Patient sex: M
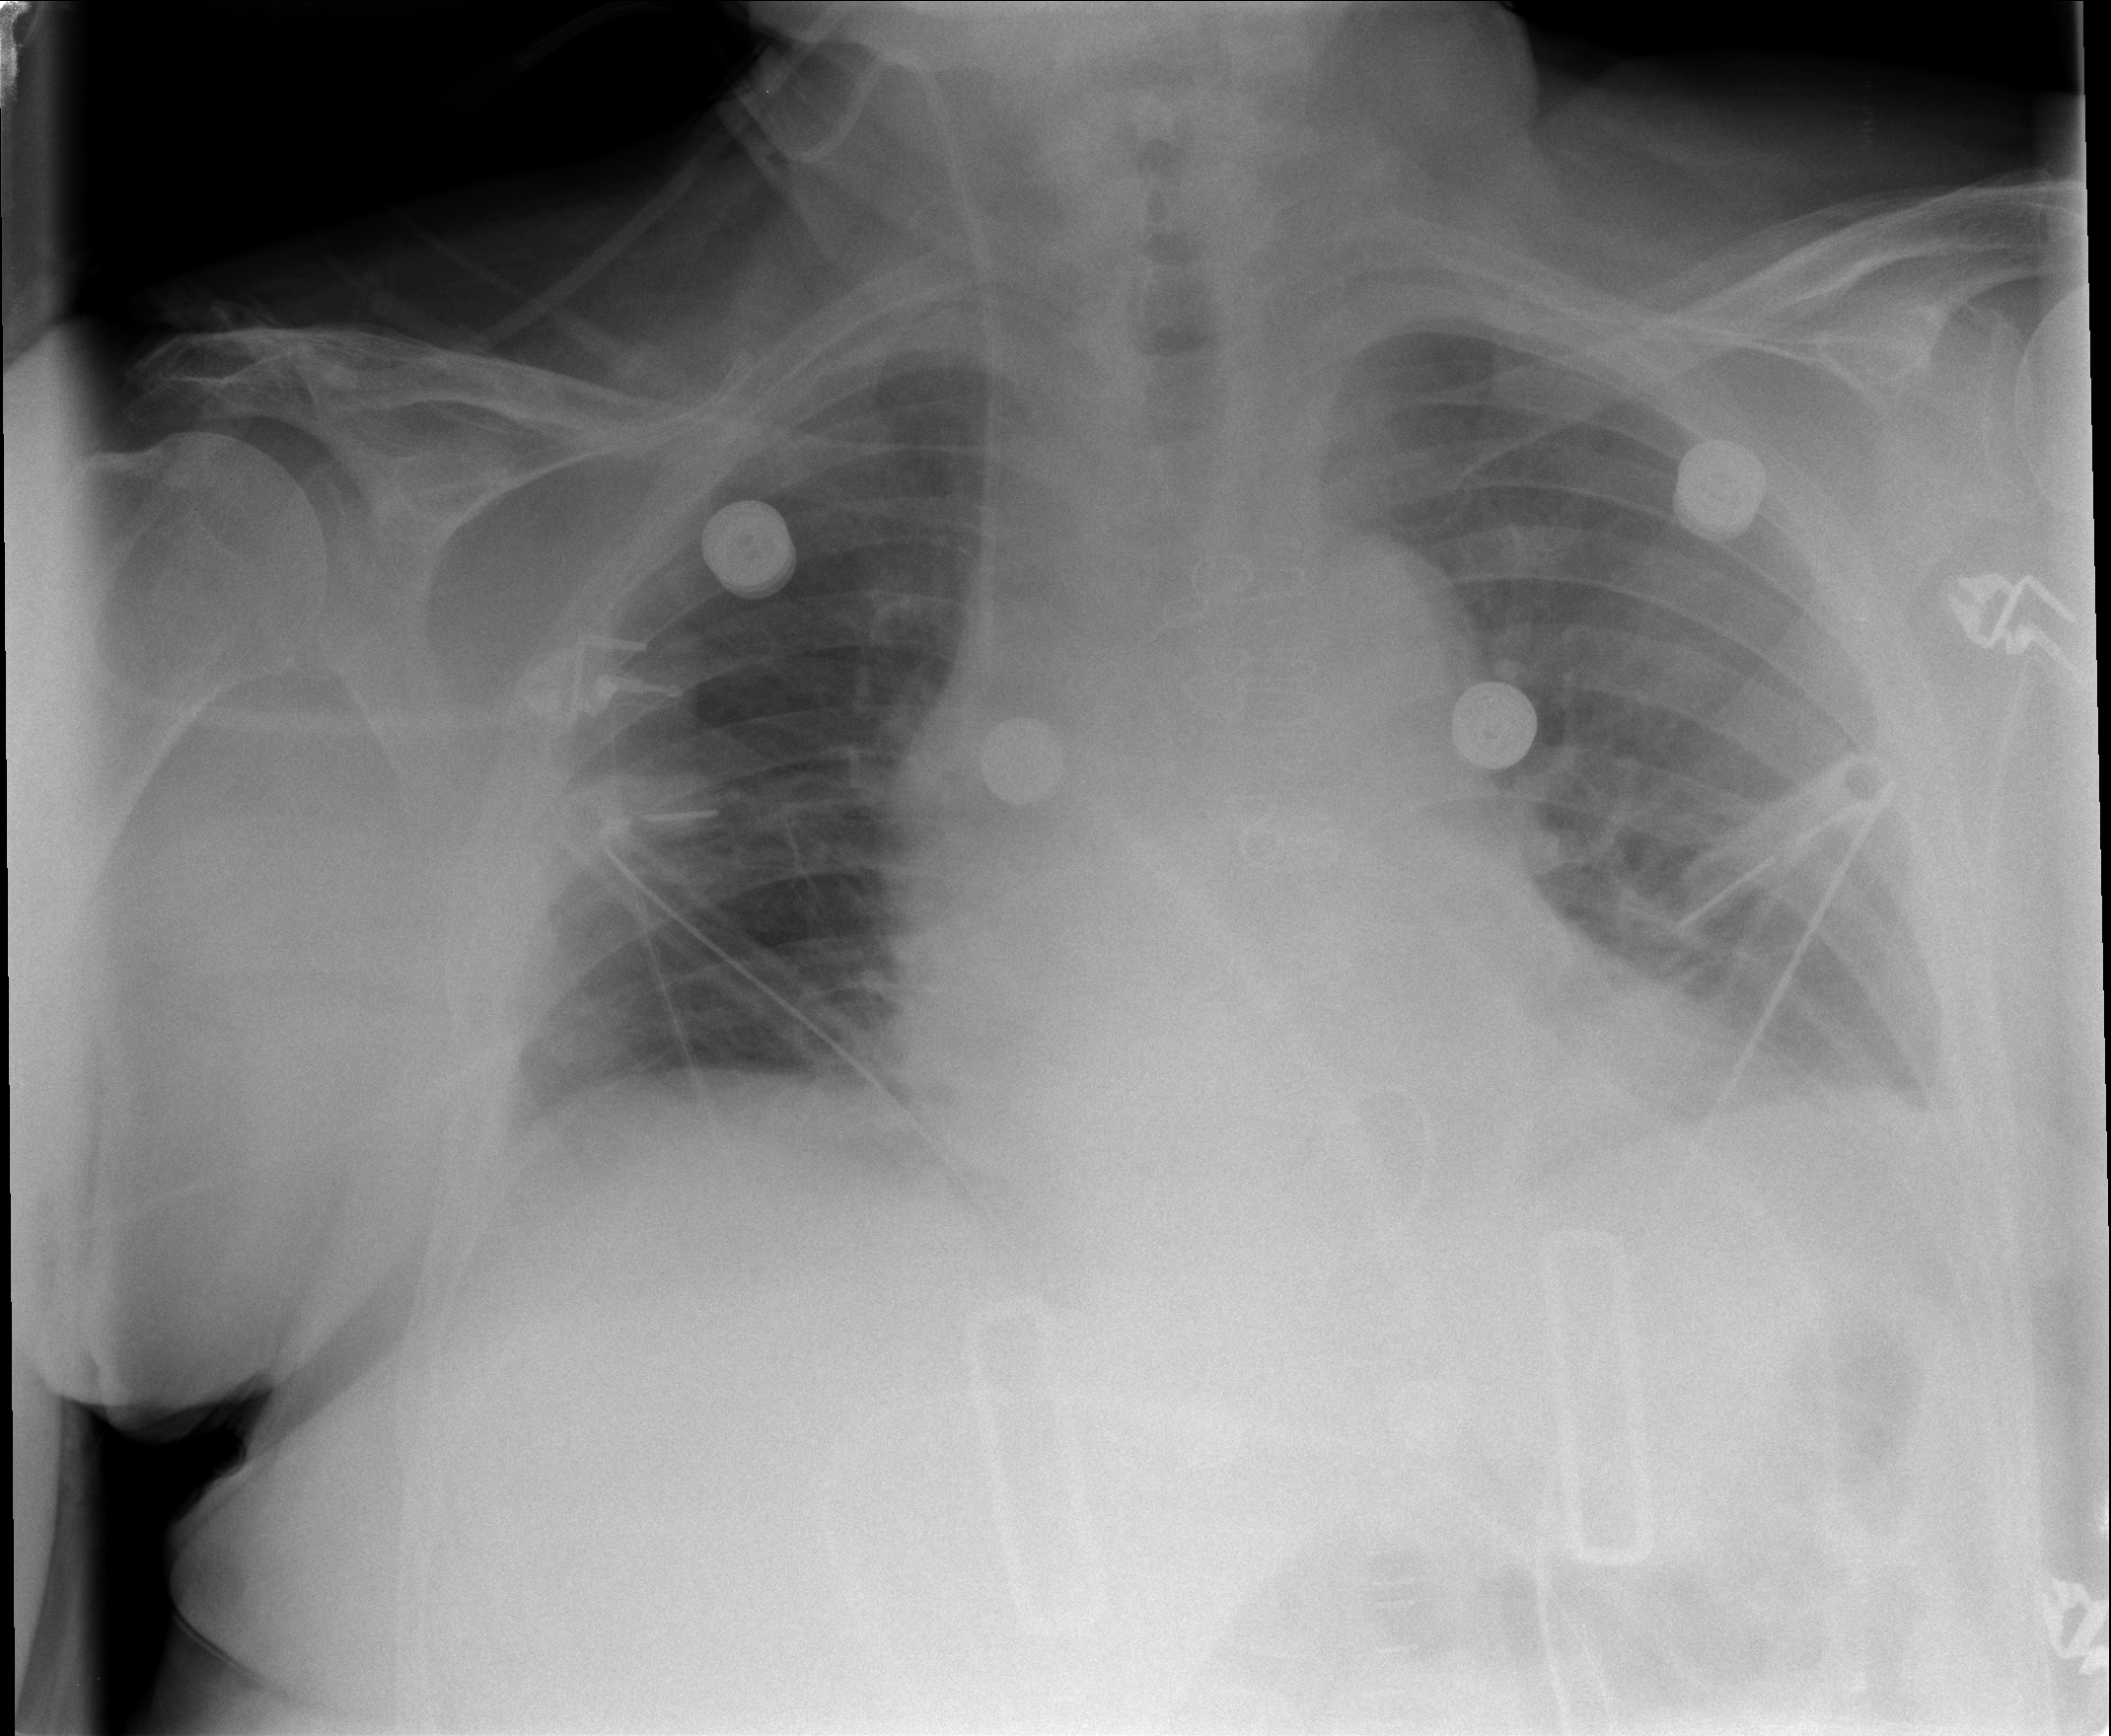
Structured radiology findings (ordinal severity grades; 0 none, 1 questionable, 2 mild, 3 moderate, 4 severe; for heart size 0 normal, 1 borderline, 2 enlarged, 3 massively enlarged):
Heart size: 1
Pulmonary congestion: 1
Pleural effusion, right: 1
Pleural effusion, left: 1
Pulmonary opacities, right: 0
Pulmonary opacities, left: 0
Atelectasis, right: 0
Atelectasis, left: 2